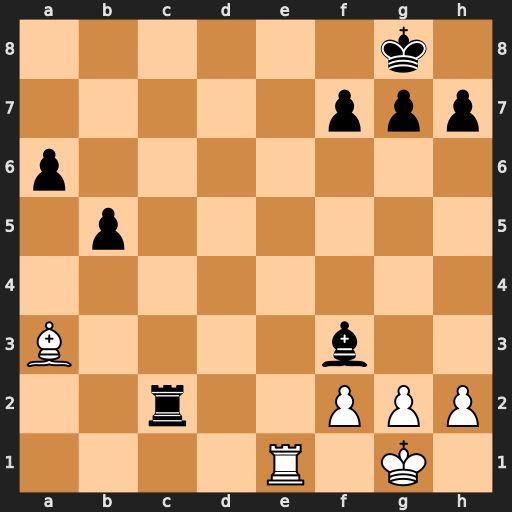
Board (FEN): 6k1/5ppp/p7/1p6/8/B4b2/2r2PPP/4R1K1
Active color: w
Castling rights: -
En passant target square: -
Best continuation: Re8#